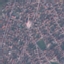
Land use / land cover class: Residential